Aerial crown-view tile of a tropical tree (Barro Colorado Island, Panama), acquired 20250715:
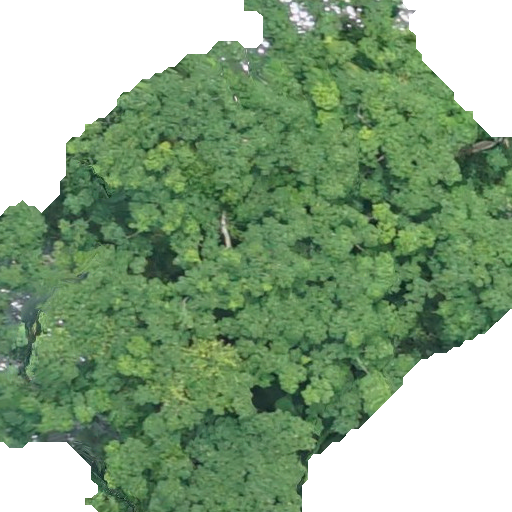
Species: Ceiba pentandra
GBIF accepted scientific name: Ceiba pentandra
Crown area: 323.453 m²